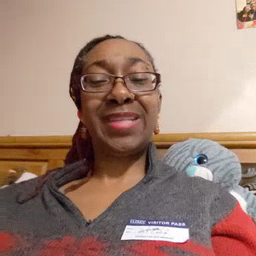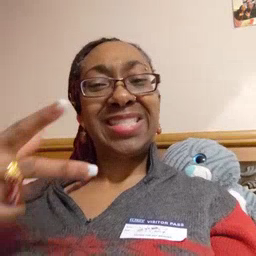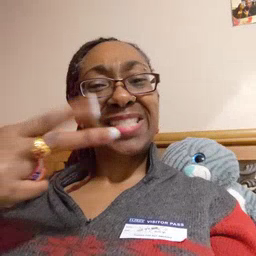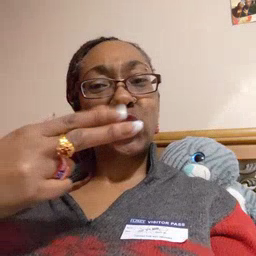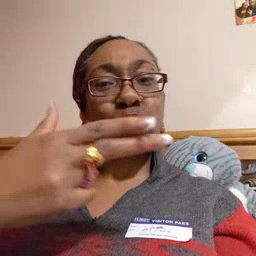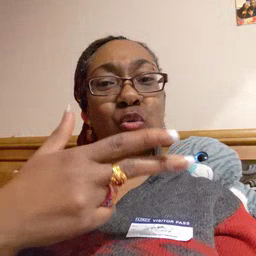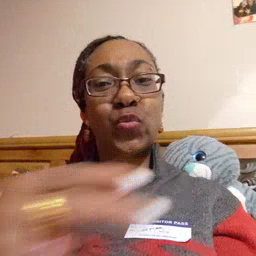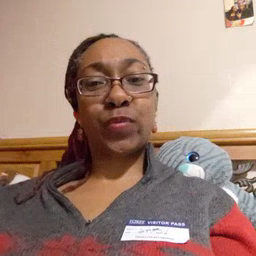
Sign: scissors